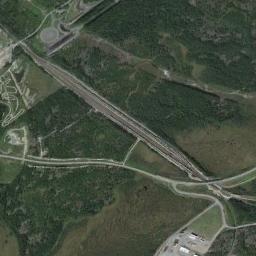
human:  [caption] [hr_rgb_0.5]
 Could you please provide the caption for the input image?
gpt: The railway station with some railways is surrounded by a forest .

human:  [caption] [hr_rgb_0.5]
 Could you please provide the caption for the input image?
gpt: There are numerous trees near the railway station .

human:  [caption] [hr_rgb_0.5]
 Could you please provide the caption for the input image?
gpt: The railway station is next to some trees and grass .

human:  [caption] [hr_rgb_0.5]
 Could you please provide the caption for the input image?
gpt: Nice suburb with a small railway station .

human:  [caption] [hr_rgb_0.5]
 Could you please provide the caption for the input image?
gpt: There are green meadows around the railway station .